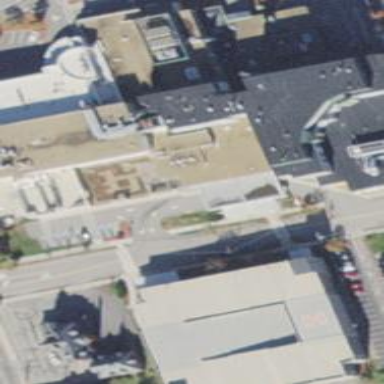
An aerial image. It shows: Hospital building.